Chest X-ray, PA view. Patient: 27 years old, sex F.
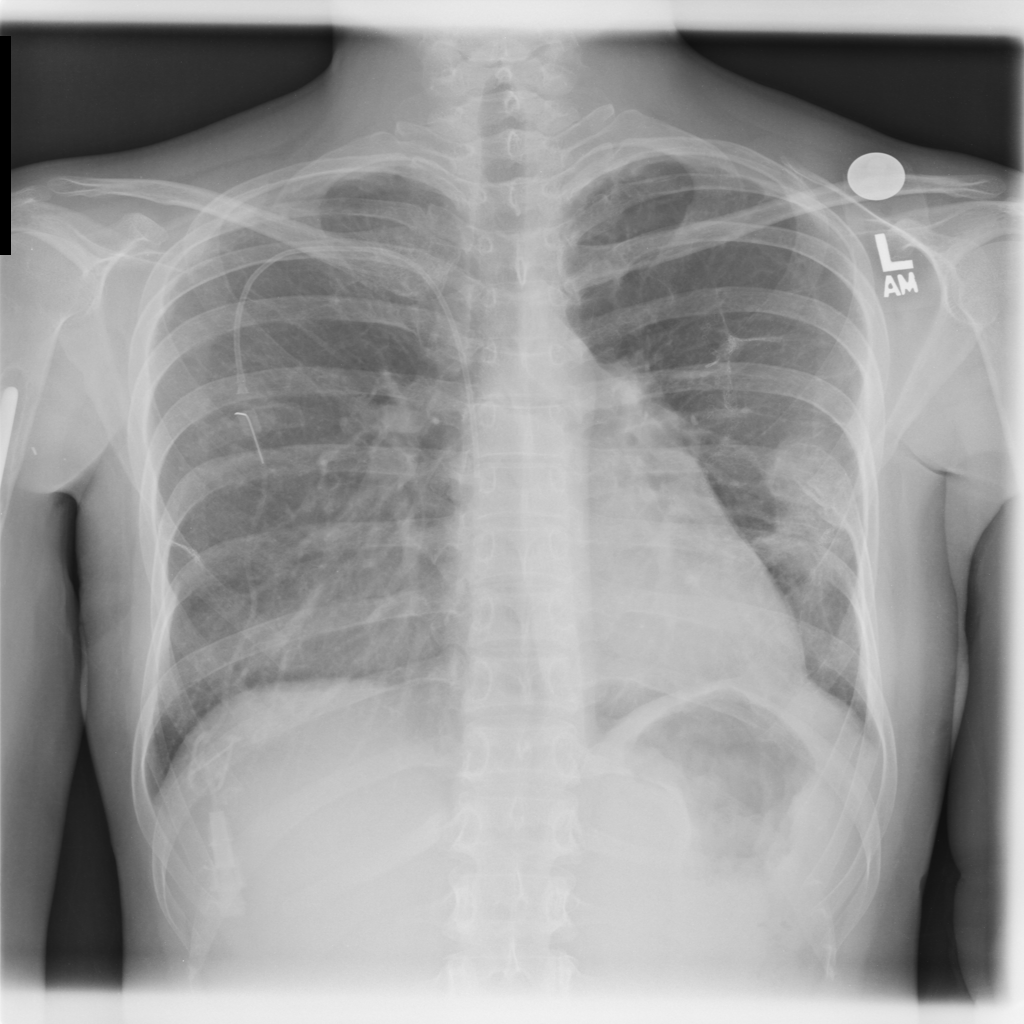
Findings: No Finding